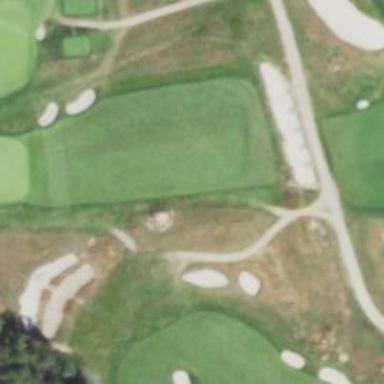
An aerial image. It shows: Golf fairway surrounded by grass.